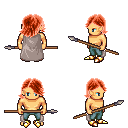
a pixel art fantasy rpg character, male body template, human, tanned skin, gray cape, teal pants, red swoop hairstyle, gold boots, spear, four views (front, back, left, right), 2x2 character sprite sheet, small pixel art, hard edges, no anti-aliasing